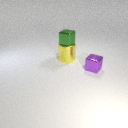
small green metal cube above large yellow metal cylinder